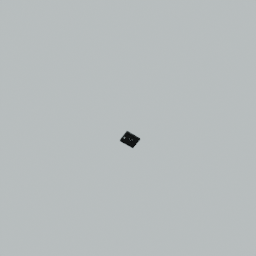
Label: architecture